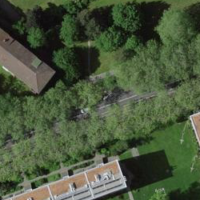
EUNIS habitat code: 55
Species observed at this site:
Symphoricarpos albus